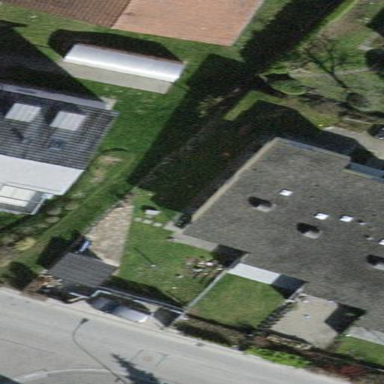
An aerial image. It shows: Flat-roofed building.